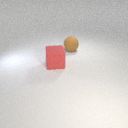
large brown rubber sphere to the right of large red rubber cube